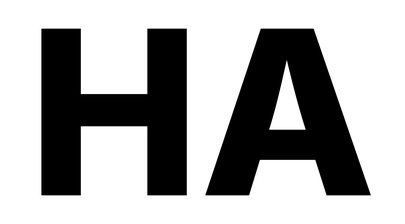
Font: Inter_ExtraBold